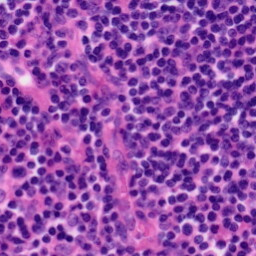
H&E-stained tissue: Tonsil